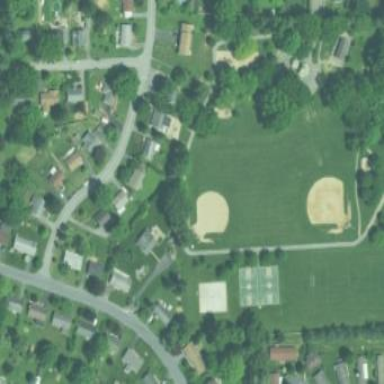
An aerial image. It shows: Baseball pitch for leisure land.